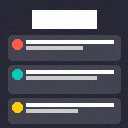
Screen state: on